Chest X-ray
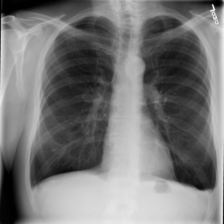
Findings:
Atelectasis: negative
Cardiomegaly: negative
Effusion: negative
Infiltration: negative
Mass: negative
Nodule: negative
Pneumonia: negative
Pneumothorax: negative
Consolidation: negative
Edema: negative
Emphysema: negative
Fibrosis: negative
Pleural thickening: negative
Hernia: negative